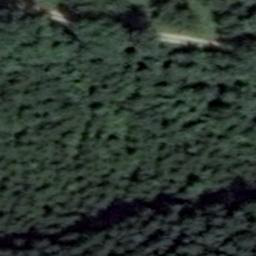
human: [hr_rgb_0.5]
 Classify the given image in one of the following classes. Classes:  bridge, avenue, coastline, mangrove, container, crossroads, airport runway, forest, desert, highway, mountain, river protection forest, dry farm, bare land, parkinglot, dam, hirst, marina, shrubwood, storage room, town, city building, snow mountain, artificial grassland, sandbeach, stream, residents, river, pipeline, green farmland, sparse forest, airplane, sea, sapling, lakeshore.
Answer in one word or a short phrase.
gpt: forest